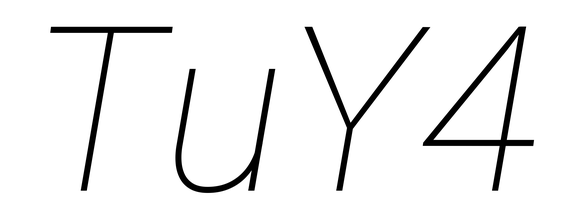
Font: Roboto-Italic_Thin_Italic